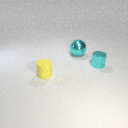
small cyan metal cylinder behind small yellow rubber cylinder